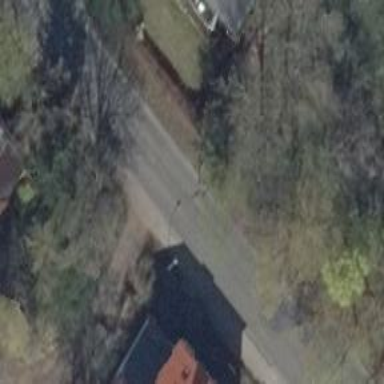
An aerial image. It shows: Residential road with asphalt surface. There is cycle track on the right side.